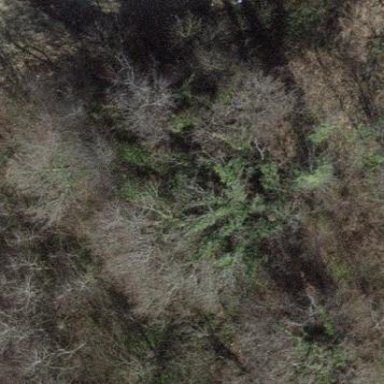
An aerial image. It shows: Forest area.